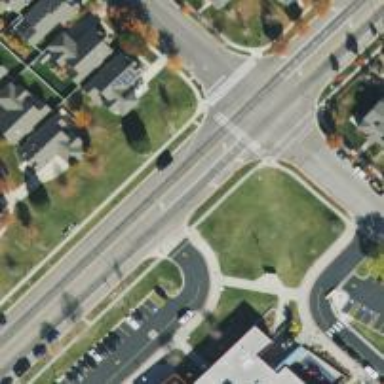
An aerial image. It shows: Marked crossing on the road.